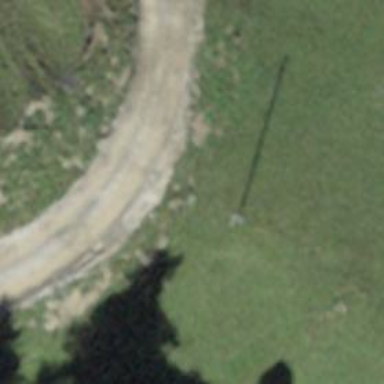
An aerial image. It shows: Unpaved track with grade3 tracktype.